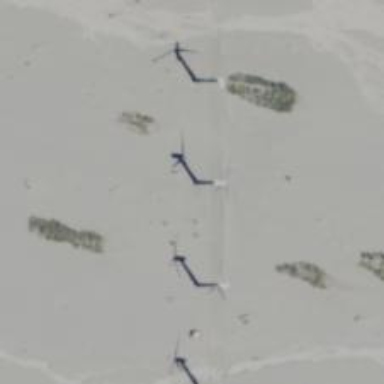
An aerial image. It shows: Wind turbine generating electricity using wind as the power source. The turbine type is horizontal axis.